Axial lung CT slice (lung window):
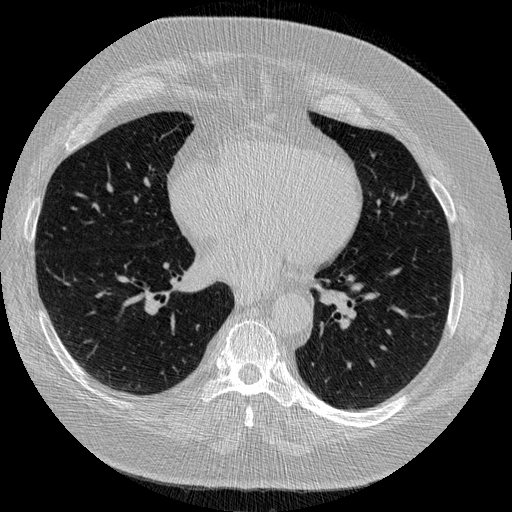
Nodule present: no